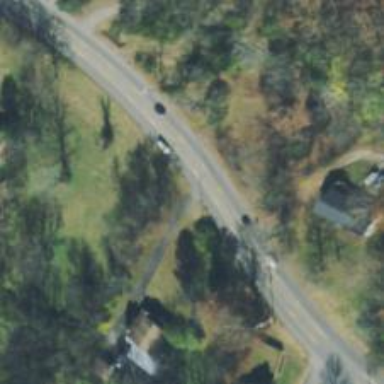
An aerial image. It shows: Driveway leading to service road.